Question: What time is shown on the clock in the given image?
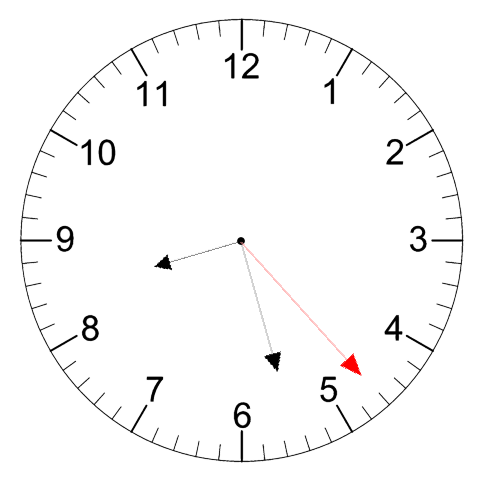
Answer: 08:27:23